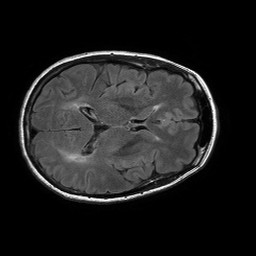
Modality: FLAIR
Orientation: axial
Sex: female
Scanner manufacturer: philips
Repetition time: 11 s
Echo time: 0.125 s